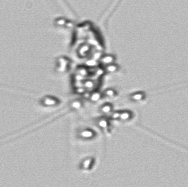
Label: Chaetoceros_didymus_TAG_external_flagellate